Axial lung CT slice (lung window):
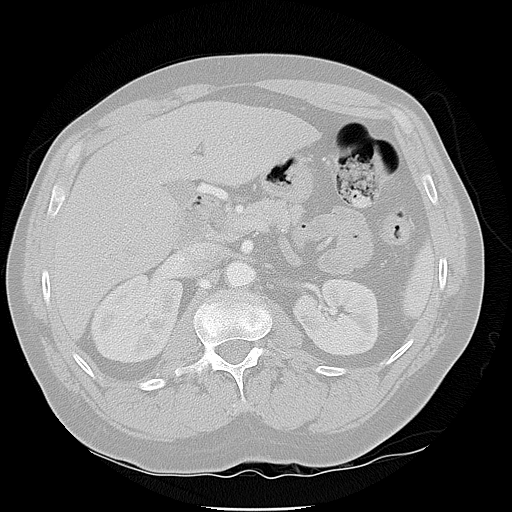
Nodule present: no